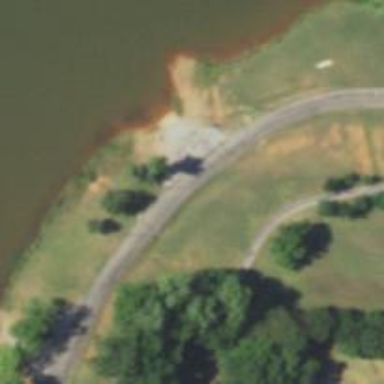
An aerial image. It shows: Disc golf basket.